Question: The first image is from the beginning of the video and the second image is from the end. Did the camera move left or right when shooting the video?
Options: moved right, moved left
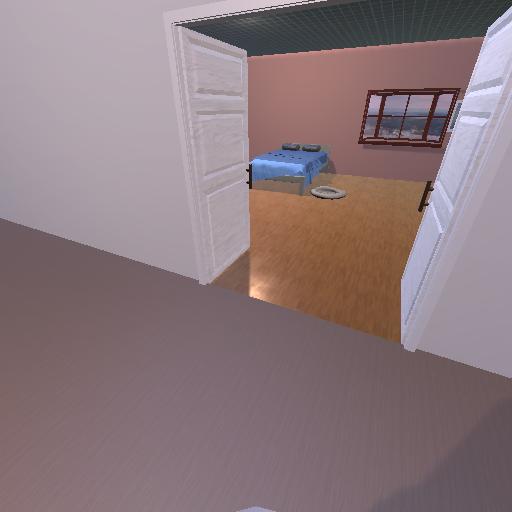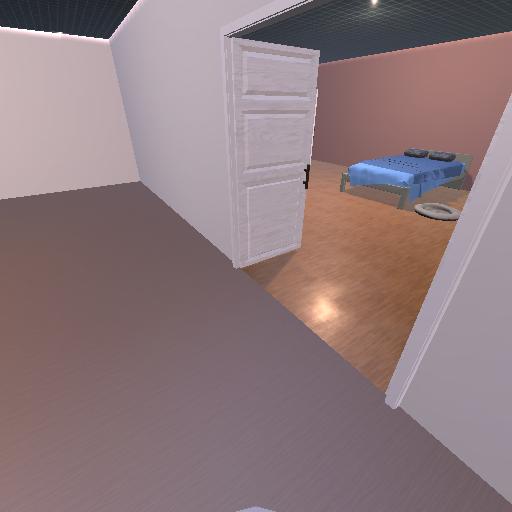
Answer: moved right